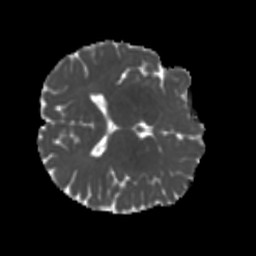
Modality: MD
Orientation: axial
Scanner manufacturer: siemens
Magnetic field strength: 3 T
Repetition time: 4 s
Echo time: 0.0594 s